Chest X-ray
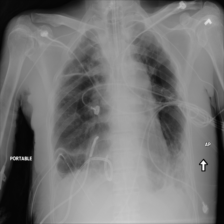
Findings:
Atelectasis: negative
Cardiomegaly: negative
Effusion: negative
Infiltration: positive
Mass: negative
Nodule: negative
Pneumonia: negative
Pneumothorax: negative
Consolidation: negative
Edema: negative
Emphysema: negative
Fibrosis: negative
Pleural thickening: negative
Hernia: negative